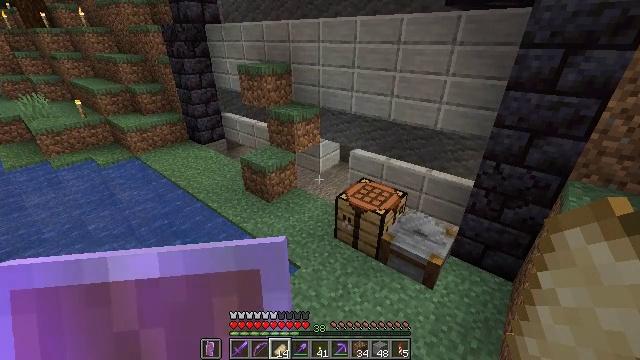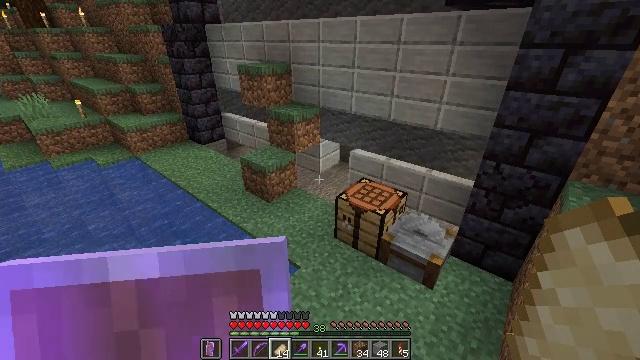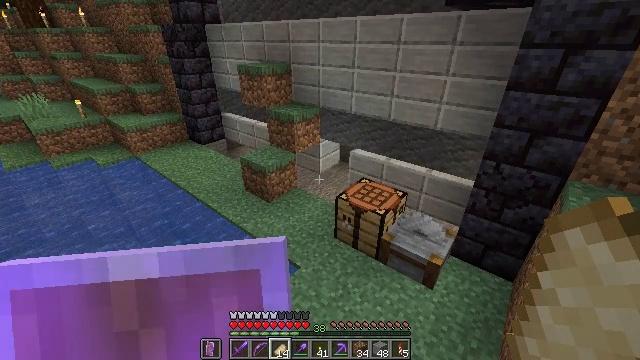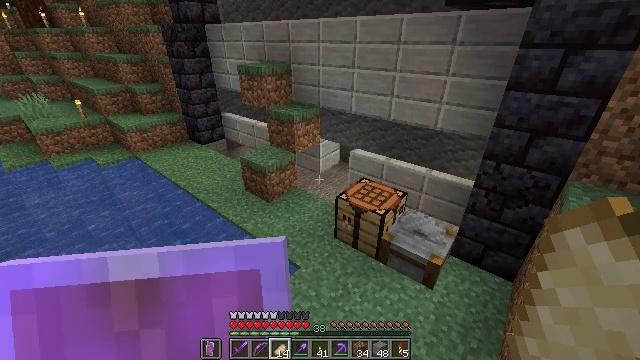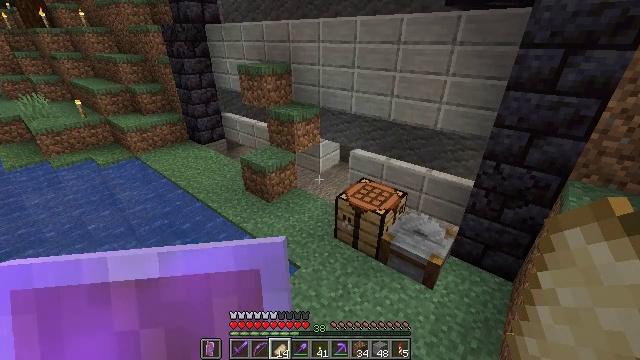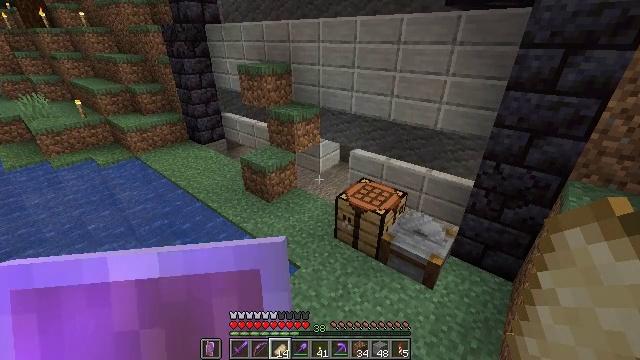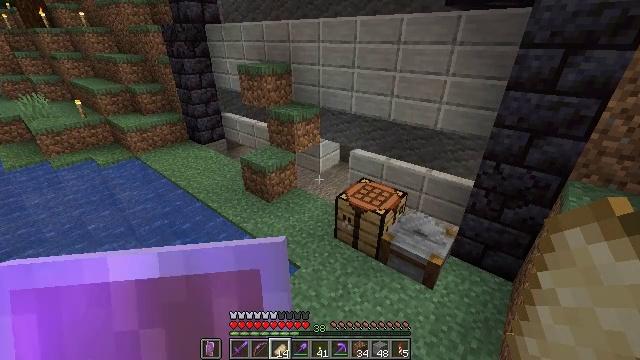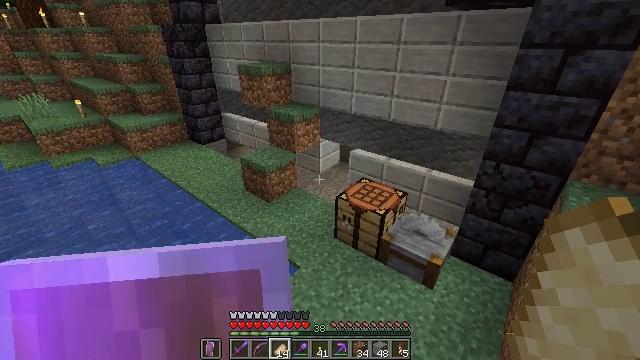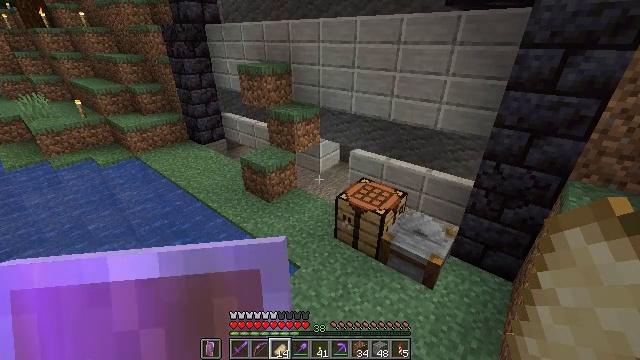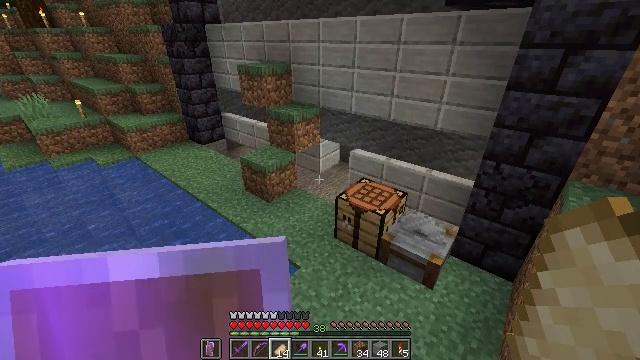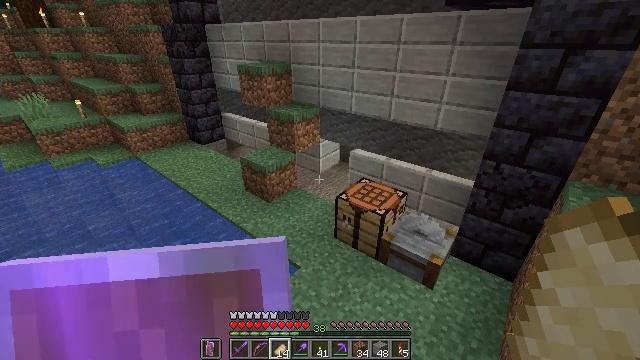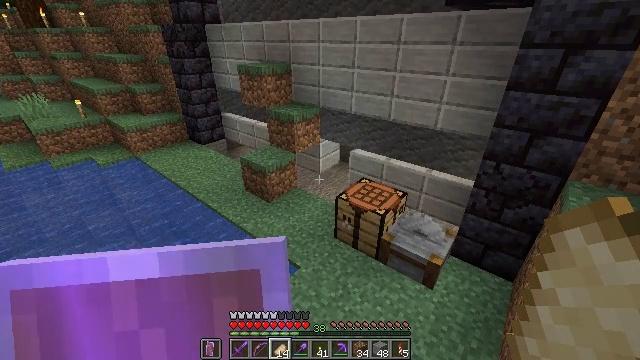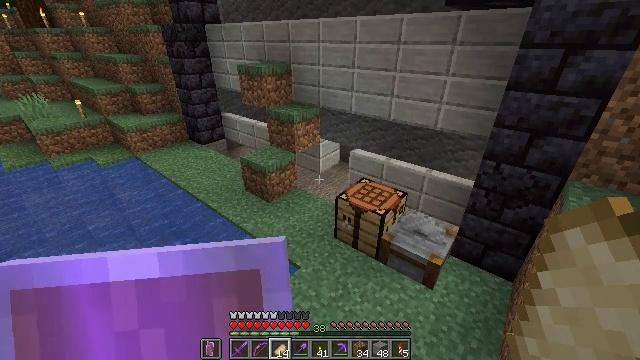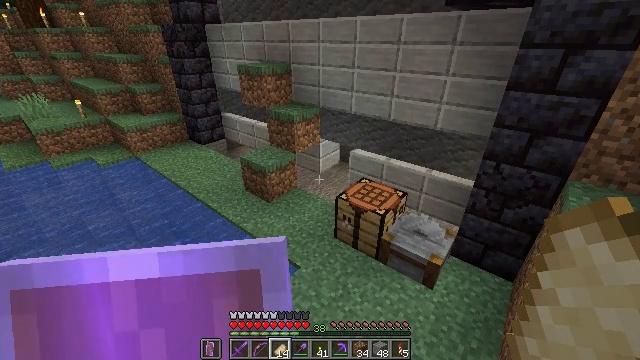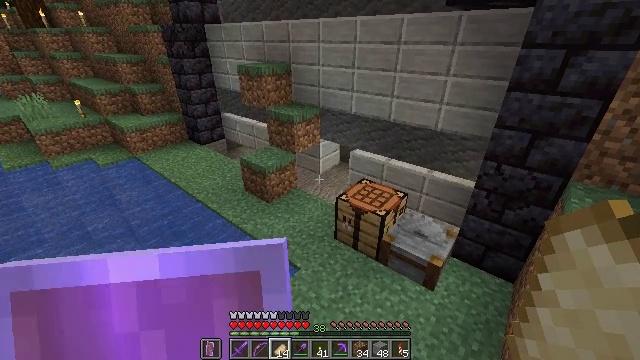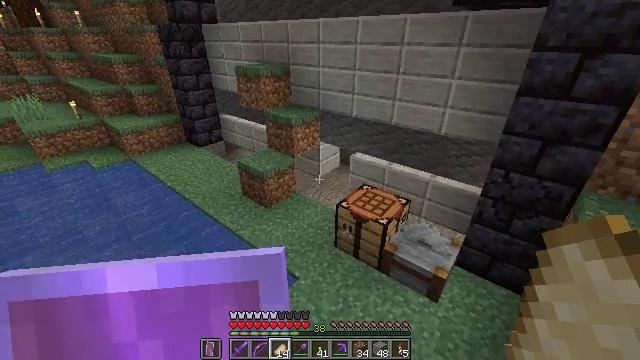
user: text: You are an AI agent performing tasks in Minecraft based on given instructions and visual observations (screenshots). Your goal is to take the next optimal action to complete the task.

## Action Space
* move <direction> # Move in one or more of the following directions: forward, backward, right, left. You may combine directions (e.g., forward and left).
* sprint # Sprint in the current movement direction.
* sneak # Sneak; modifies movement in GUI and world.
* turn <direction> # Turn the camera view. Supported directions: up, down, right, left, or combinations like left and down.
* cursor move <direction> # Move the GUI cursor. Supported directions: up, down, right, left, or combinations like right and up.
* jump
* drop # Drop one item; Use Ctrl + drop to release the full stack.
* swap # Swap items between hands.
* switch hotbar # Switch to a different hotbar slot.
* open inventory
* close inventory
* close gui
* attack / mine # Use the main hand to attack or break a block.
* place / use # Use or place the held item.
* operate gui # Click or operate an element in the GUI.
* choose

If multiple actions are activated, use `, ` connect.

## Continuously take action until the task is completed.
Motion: motion action
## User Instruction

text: Left click to collect the wall torch.
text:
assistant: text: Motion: no_op
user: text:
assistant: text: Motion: no_op
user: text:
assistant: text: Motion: no_op
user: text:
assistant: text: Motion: no_op
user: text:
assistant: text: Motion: no_op
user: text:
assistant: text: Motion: no_op
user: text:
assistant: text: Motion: no_op
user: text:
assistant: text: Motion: no_op
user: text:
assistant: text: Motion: no_op
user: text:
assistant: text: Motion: no_op
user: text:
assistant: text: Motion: no_op
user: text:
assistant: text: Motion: no_op
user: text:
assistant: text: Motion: no_op
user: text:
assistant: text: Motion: move forward
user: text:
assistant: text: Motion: move forward
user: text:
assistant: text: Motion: move forward
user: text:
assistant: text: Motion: move forward
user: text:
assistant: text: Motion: move forward
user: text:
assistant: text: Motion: move forward
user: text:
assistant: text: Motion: move forward
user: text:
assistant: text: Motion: move forward
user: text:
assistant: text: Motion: move forward
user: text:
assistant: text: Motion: move forward
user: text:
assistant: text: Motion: move forward
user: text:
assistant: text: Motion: move forward
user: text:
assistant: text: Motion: move forward
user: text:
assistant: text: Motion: move forward
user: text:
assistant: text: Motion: move forward
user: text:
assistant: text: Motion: move forward
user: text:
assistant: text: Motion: move forward